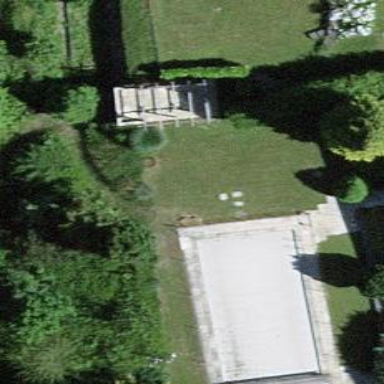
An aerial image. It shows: Swimming pool located in leisure land.